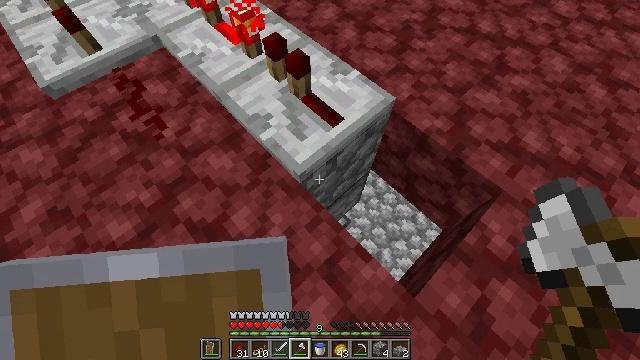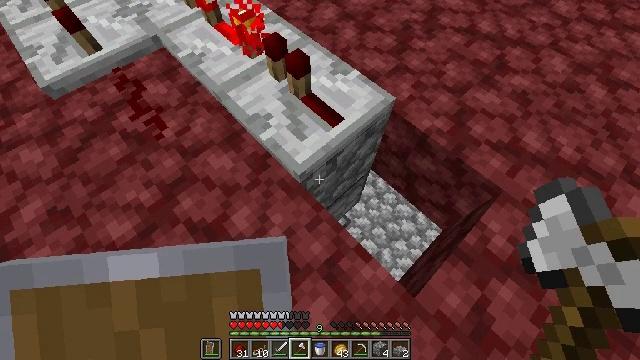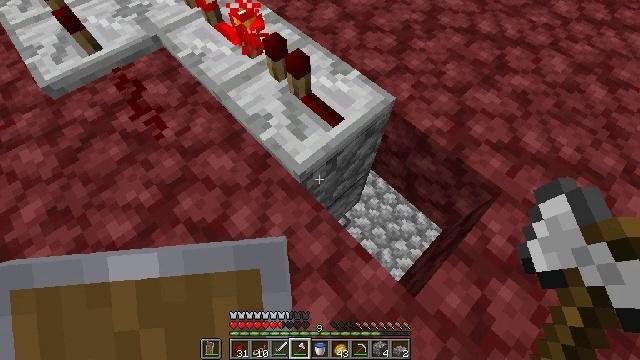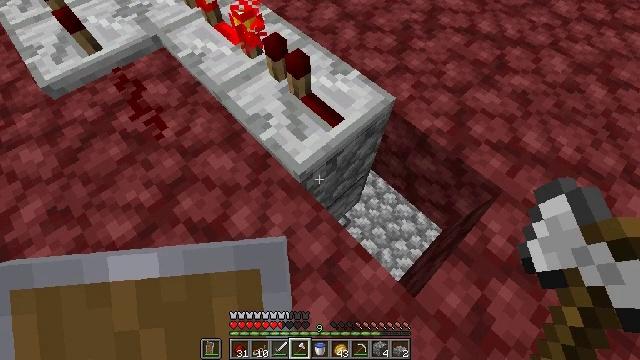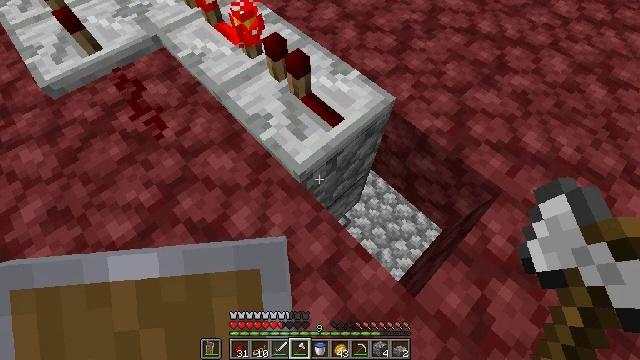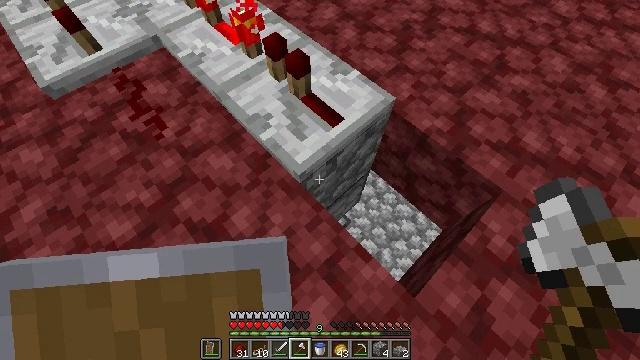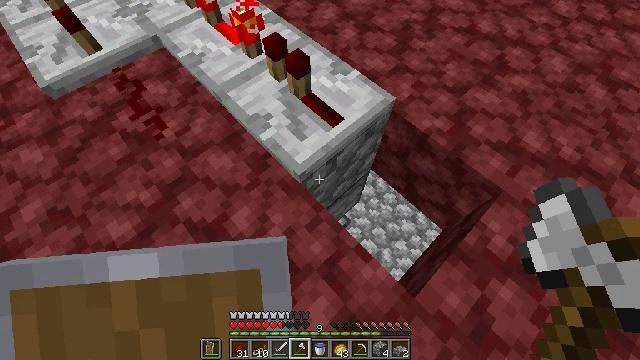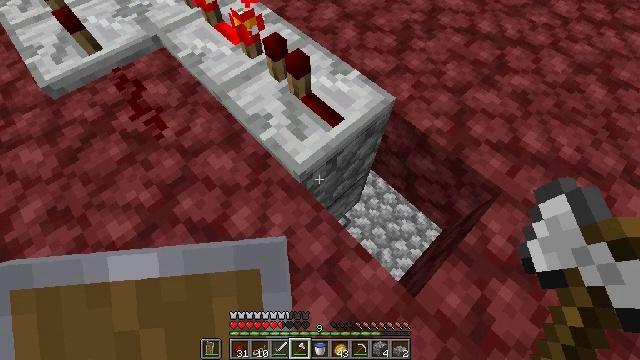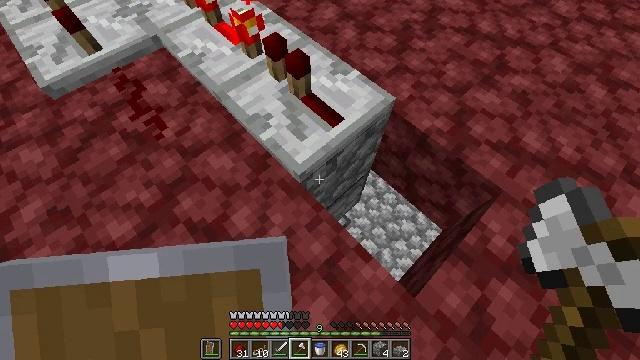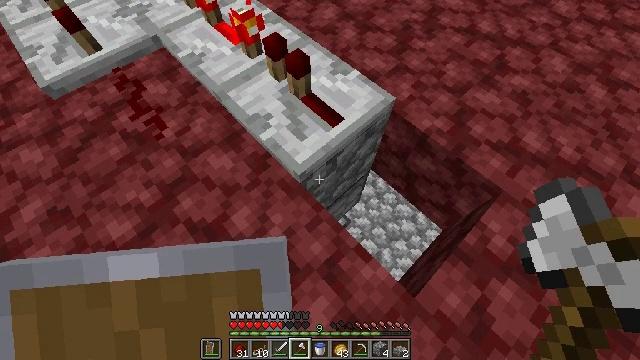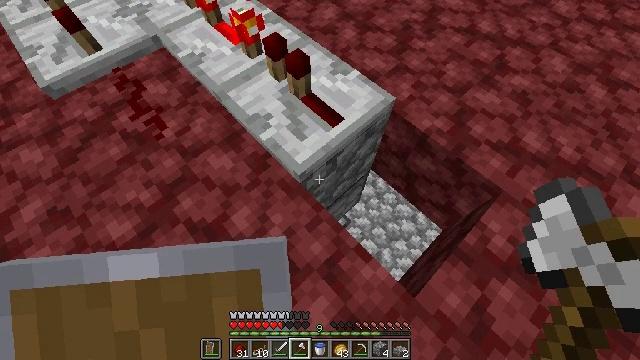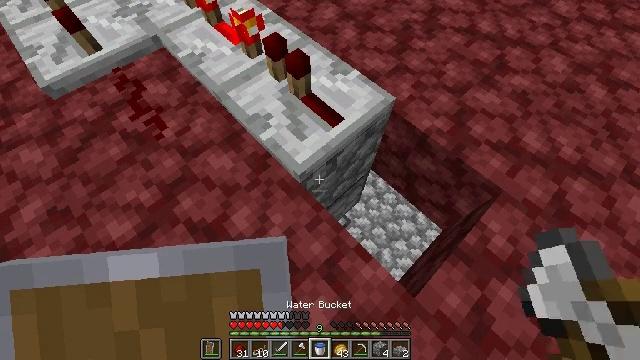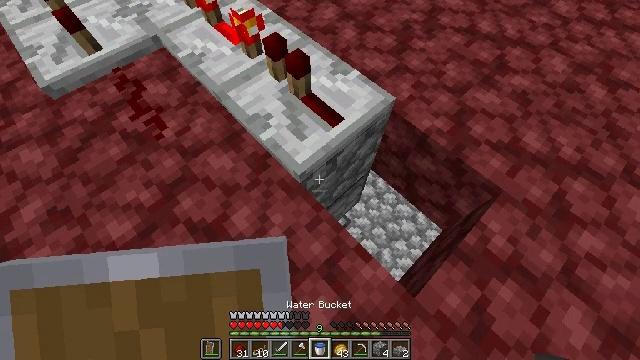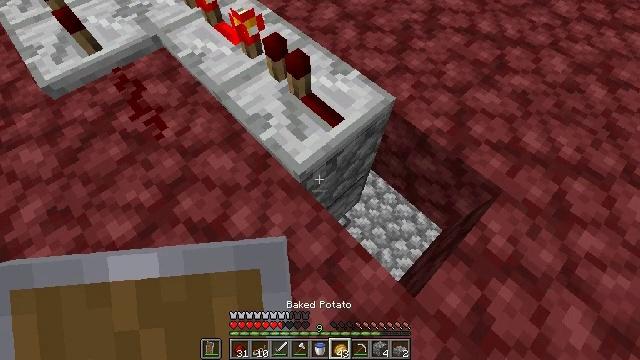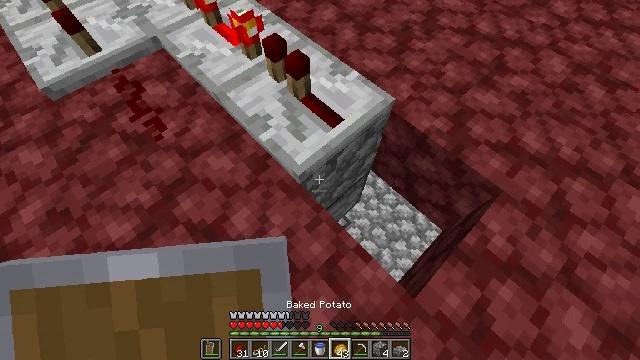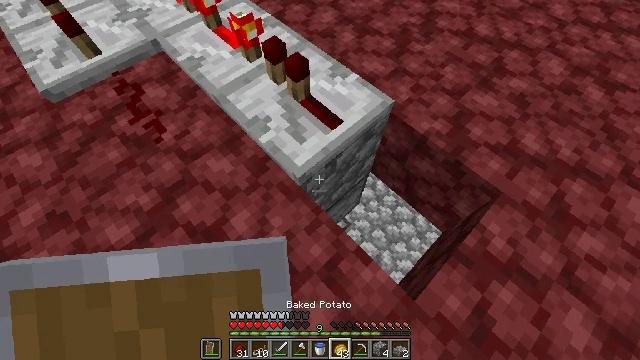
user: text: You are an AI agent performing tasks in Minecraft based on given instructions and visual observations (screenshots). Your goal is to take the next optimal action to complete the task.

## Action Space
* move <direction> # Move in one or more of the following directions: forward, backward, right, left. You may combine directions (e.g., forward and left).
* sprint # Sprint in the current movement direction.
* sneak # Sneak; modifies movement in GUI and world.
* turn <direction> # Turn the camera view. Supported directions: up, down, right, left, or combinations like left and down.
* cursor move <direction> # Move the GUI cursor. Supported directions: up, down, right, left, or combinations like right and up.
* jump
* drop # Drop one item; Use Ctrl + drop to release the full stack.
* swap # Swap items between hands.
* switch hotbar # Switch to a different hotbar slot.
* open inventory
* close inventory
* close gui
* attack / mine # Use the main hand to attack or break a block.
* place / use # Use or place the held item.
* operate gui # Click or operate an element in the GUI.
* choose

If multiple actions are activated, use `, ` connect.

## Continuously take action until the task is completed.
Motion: motion action
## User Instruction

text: Recycle the repeater from a redstone circuit.
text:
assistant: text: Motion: no_op
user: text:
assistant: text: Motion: no_op
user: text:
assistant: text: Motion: no_op
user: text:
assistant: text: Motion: no_op
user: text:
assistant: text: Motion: no_op
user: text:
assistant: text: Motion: no_op
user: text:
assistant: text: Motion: no_op
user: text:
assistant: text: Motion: no_op
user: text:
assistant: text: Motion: no_op
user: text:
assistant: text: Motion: no_op
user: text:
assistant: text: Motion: no_op
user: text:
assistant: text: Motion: no_op
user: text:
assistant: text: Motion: no_op
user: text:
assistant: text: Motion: no_op
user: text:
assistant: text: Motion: no_op
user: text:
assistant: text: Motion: no_op
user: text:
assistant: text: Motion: turn up
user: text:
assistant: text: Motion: no_op
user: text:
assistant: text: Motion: no_op
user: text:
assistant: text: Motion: turn up
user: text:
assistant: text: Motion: no_op
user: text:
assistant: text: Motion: turn left
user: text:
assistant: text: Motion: no_op
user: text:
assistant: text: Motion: no_op
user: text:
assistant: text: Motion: no_op
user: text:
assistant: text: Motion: no_op
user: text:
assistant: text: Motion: no_op
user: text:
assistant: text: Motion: no_op
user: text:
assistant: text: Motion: no_op
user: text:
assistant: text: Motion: no_op